Question: I am attempting to use a class-based view to display information about a tool, and then add tags to that view, mostly to teach myself how to use inline_formsets. The problem that I am having is how to inject the child object's form into the template.
The problem is that the child's formsets are appearing, but there is no parent form displaying from the template.
The result is that the parent form doesn't show -

Ultimately, this is a "What am I doing wrong in Django?" question.
The model is very simple - Tool has a few fields that define my parent object, and tag is a child that is related to it:
# models.py
'''
from django.db import models
class Tool(models.Model):
content_id = models.CharField(
primary_key=True,
help_text="Confluence ID of the tool document",
max_length=12
)
tool_name = models.CharField(
max_length=64,
help_text="Short name by which the tool is called",
)
purpose = models.TextField(
help_text="A one sentence summary of the tools reason for use."
)
body = models.TextField(
help_text="The full content of the tool page"
)
last_updated_by = models.CharField(
max_length=64
)
last_updated_at = models.DateTimeField()
def __unicode__(self):
return u"%s content_id( %s )" % (self.tool_name, self.content_id)
class ToolTag(models.Model):
description = models.CharField(
max_length=32,
help_text="A tag describing the category of field. Multiple tags may describe a given tool.",
)
tool = models.ForeignKey(Tool)
def __unicode__(self):
return u"%s describes %s" % (self.description, self.tool)
'''
I am using standard Class-based forms:
# forms.py
'''
from django.http import HttpResponseRedirect
from django.views.generic import CreateView
from django.views.generic import DetailView, UpdateView, ListView
from django.shortcuts import render
from .forms import ToolForm, TagsFormSet
from .models import Tool
TagsFormSet = inlineformset_factory(Tool, ToolTag, can_delete='True')
class ToolUpdateView(UpdateView):
template_name = 'tools/tool_update.html'
model = Tool
form_class = ToolForm
success_url = 'inventory/'
'''
# views.py
'''
def call_update_view(request, pk):
form = ToolUpdateView.as_view()(request,pk=pk)
tag_form = TagsFormSet()
return render( request, "tools/tool_update.html",
{
'form': form,
'tag_form': tag_form,
'action': "Create"
}
)
'''
And my template is as follows:
# tool_update.html
'''
{% block content %}
<form action="/update/" method="post">
{% csrf_token %}
<DIV>
Tool Form:
{{ form.as_p }}
</DIV>
<DIV>
Tag Form:
{{ tag_form.as_p }}
</DIV>
<input type="submit" value="Submit" />
</form>
{% endblock %}
'''
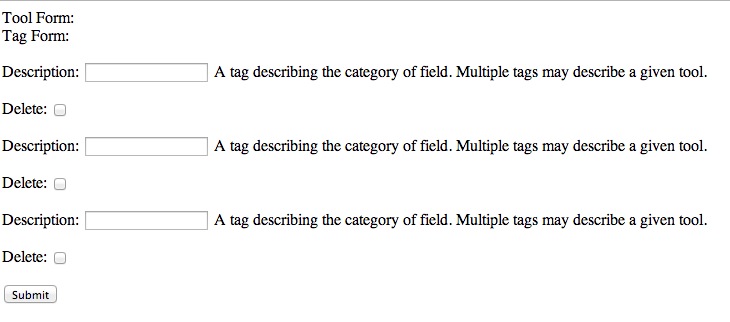
Answer: This line:
'''
form = ToolUpdateView.as_view()(request,pk=pk)
'''
makes no sense at all. A view is not a form, and you can't use it as one. You should just do 'form = ToolForm()'. Although note you also need some code to process the form submission itself, from the 'request.POST' data.